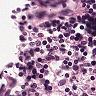
Metastatic tissue present: no